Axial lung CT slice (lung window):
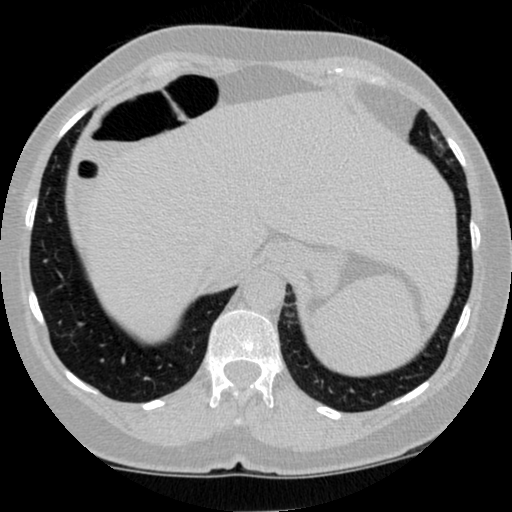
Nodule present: no